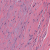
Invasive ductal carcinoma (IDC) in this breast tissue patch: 0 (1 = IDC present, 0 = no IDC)